This continuous-wavelet-transform scalogram was computed from a bearing vibration snapshot. What is the most likely bearing condition (normal, inner_race, outer_race, ball)?
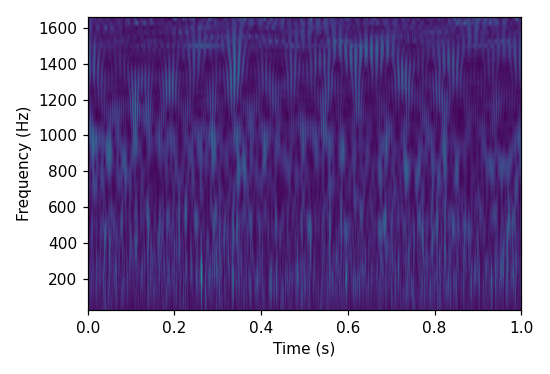
Answer: inner_race